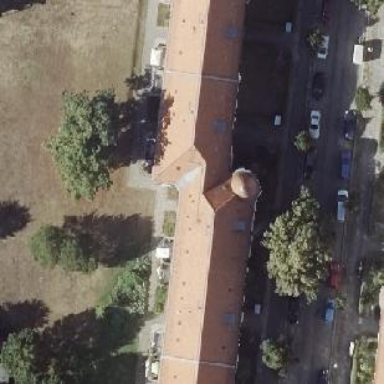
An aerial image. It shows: Hipped-roof building with apartments.